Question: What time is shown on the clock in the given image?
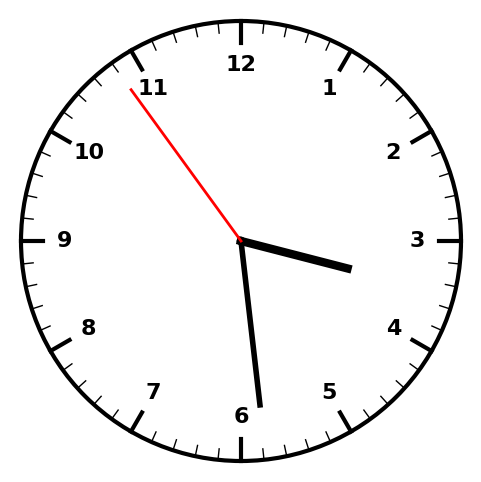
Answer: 03:28:54